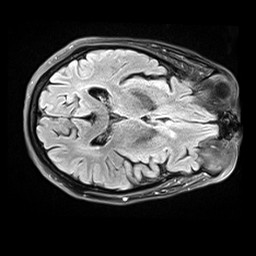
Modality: FLAIR
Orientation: axial
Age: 68
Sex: female
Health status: healthy
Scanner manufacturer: siemens
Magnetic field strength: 3 T
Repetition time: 9 s
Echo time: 0.088 s